Question: I am making a simple game in which i have a ball and an arc revolving around the center. When user touches the screen the ball moves in the direction of pointer and hits the arc. But i am not able to find any method to detect that collision
An image has been attached for better understanding

Game image
<URL>
Debug Snapshot..
I have a circle bound around my ball...
What i am doing is
> Detecting the point of intersection of ball center and circle on which arc is >revolving.
But i am not able to detect whether the arc was there when ball intersected the circle??
please help...:'(
Code for making arc:
'''
public void arc (float x, float y, float radius, float start, float degrees,int segments) {
// int segments = (int)(6 * (float)Math.cbrt(radius) * (degrees / 360.0f));
if (segments <= 0) throw new IllegalArgumentException("segments must be > 0.");
float colorBits = color.toFloatBits();
float theta = (2 * MathUtils.PI * (degrees / 360.0f)) / segments;
float cos = MathUtils.cos(theta);
float sin = MathUtils.sin(theta);
float cx = radius * MathUtils.cos(start * MathUtils.degreesToRadians);
float cy = radius * MathUtils.sin(start * MathUtils.degreesToRadians);
for (int i = 0; i < segments; i++) {
renderer.color(colorBits);
Gdx.gl20.glLineWidth(10);
Gdx.gl.glEnable(GL20.GL_BLEND);
renderer.vertex(x + cx, y + cy, 0);
float temp = cx;
cx = cos * cx - sin * cy;
cy = sin * temp + cos * cy;
renderer.color(colorBits);
renderer.vertex(x + cx, y + cy, 0);
}
}
'''
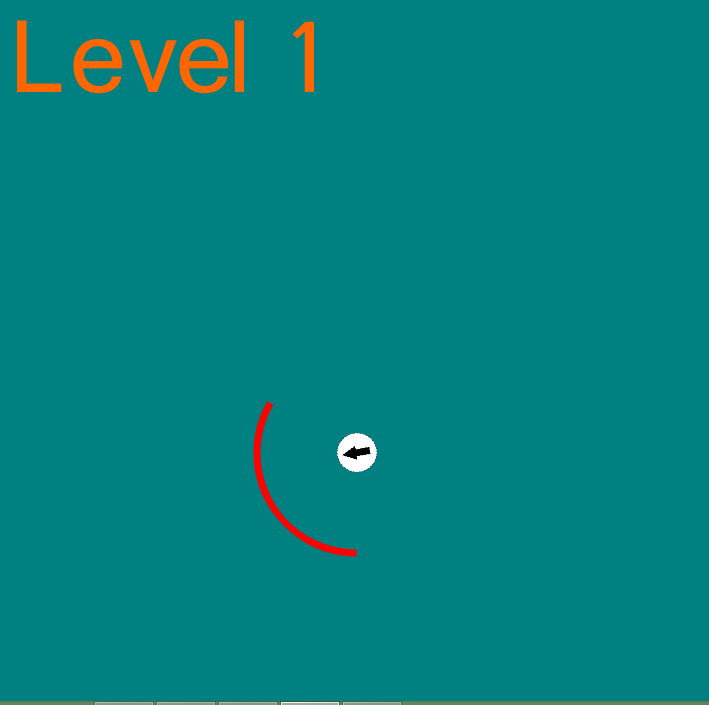
Answer: What is an arc? Simply: the difference of two circles, constrained within two vectors (or a triangle).
A diagram may be helpful;
<URL>
The radius of the larger red circle equals the outer radius of the arc. The radius of the smaller blue circle equals the inner radius of the arc, minus the diameter of the ball. The triangle shows the edges of the arc.
From here, just test the euclidean distance of the ball [from the center] against the radii of the circles, then find the two tangents from the origin to the ball and see if either of them fall pass through the angular measure of the arc.
EDIT: Realized I need something like this in my own project, so I decided to write it up;
'''
double ball_radius = //Your radius of the ball
//the start and end angles of the arc
double start = //i.e -PI/4;
double end = //i.e PI/4;
double innerRadius = //inner radius of arc
double outerRadius = innerRadius + [width of lines, 10 in your code]
/* Now all the fun mathsy stuff */
boolean collides = false;
double dx = bx - cx; //[bx, by] = ball coords
double dy = by - cy; //[cx, cy] = center coords
//get distance and direction to ball from center
double dist = Math.sqrt(dx * dx + dy * dy);
double dir = Math.atan2(dy, dx);
//angles for tangents to ball from center
double tangent_angle = Math.asin(ball_radius/ dist);
double dir0 = dir + tangent_angle;
double dir1 = dir - tangent_angle;
//check if distance is good
if (dist + ball_radius> innerRadius && dist - ball_radius < outerRadius)
{
//check edges of ball against start and end of arc
boolean d = dir > start && dir < end;
boolean d0 = dir0 > start && dir0 < end;
boolean d1 = dir1 > start && dir1 < end;
//if both tangents are inside the angular measure
if (d || d0 && d1)
{
collides = true;
}
//otherwise if one tangent is inside
//We need to test the outside corners more precisely
else if (d0 != d1)
{
double x0 = cx + outerRadius * Math.cos(start) - bx;
double y0 = cy + outerRadius * Math.sin(start) - by;
double x1 = cx + outerRadius * Math.cos(end) - bx;
double y1 = cy + outerRadius * Math.sin(end) - by;
/** And so on for the other 2 corners */
/** If the arc is very thick, you will need to test against
the actual line segments at the ends of the arc */
if (x0 * x0 + y0 * y0 < ball_radius * ball_radius
|| x1 * x1 + y1 * y1 < ball_radius * ball_radius)
collides = true;
}
}
'''
If the ball is only ever going to hit the inside of the arc, or 3-4 pixels of imprecision is okay when hitting the corners of the arc, then you can replace the entire if-condition in the above code with this, which is way more efficient (but messes up on the corners very slightly);
'''
if (dist > innerRadius - ball_radius && dist + ball_radius < outerRadius)
{
//if any tangent falls within the arc
collides = ((dir0 > start && dir0 < end) || (dir1 > start && dir1 < end));
}
'''
End result:
<URL>